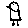
Label: bird